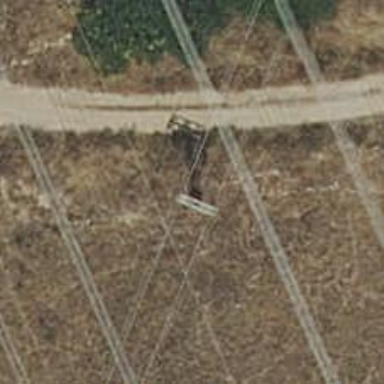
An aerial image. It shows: Power pole.